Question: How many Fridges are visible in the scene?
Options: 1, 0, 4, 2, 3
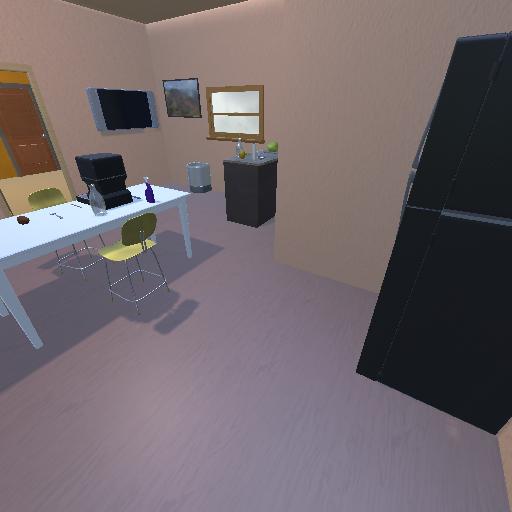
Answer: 1